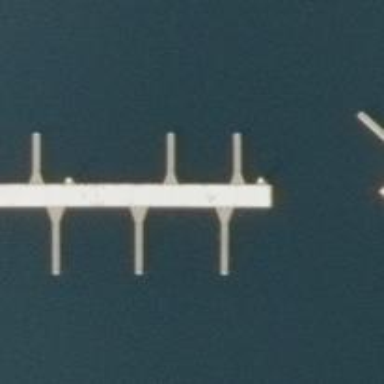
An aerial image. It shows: Man-made pier.